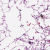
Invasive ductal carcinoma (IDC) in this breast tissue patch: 0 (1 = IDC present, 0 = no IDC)